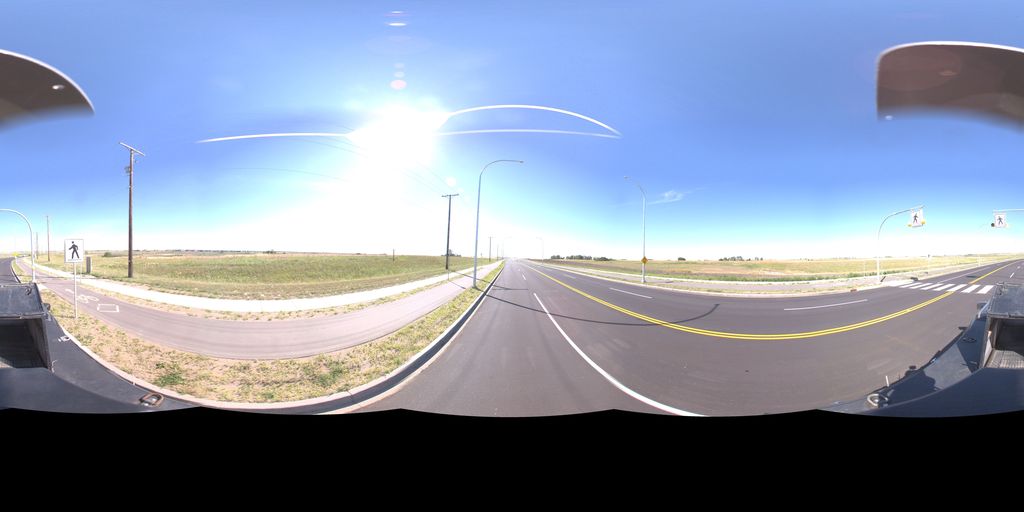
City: saskatoon